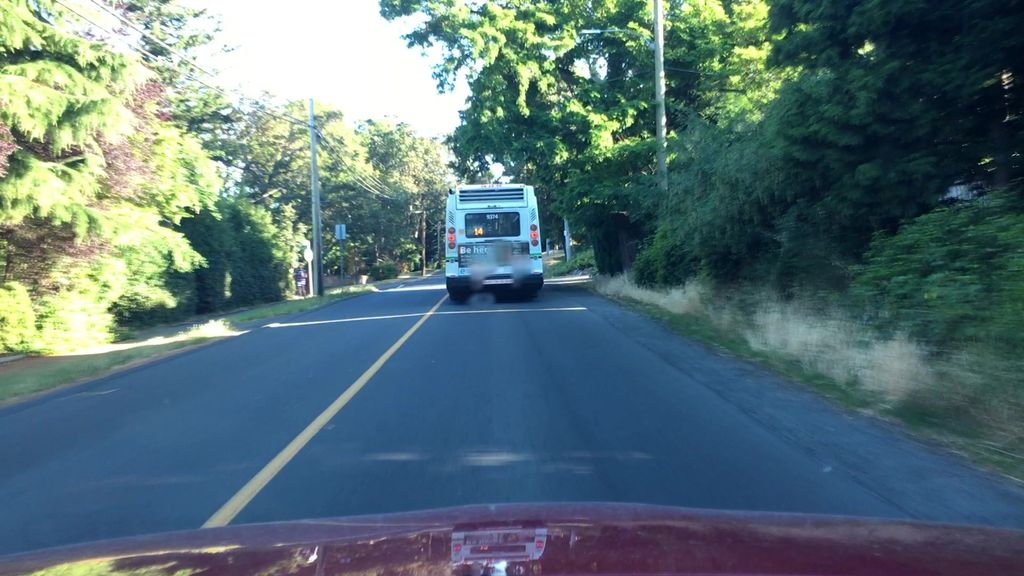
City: victoria